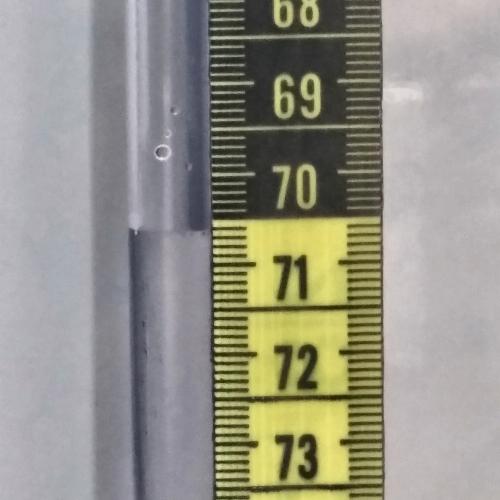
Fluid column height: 70.6 cm